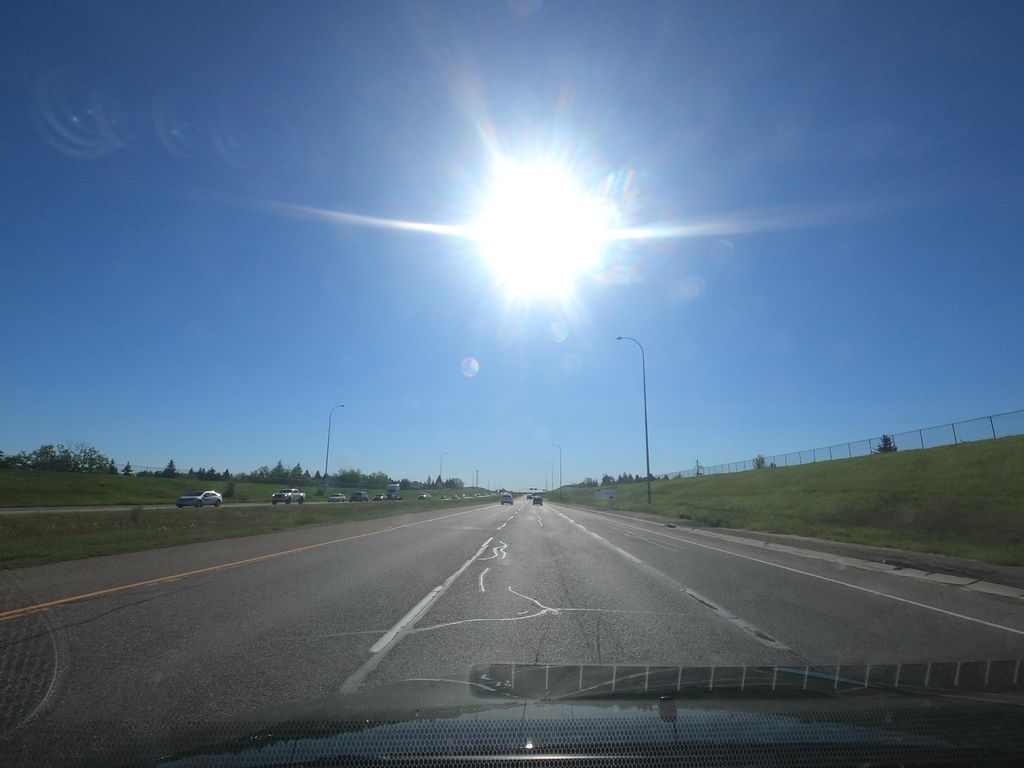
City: calgary